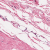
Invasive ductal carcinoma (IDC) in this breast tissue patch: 0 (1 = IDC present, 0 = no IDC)